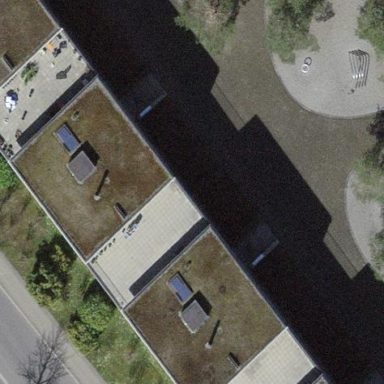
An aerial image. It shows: Residential building.